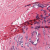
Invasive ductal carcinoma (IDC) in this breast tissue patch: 1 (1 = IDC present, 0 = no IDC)